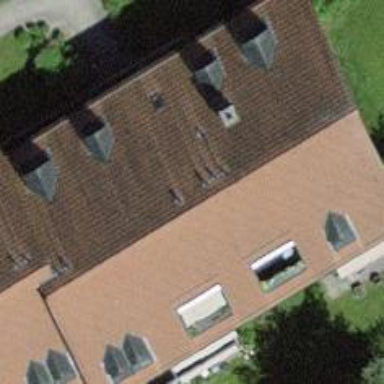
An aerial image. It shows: Gabled apartments building with roof tiles.